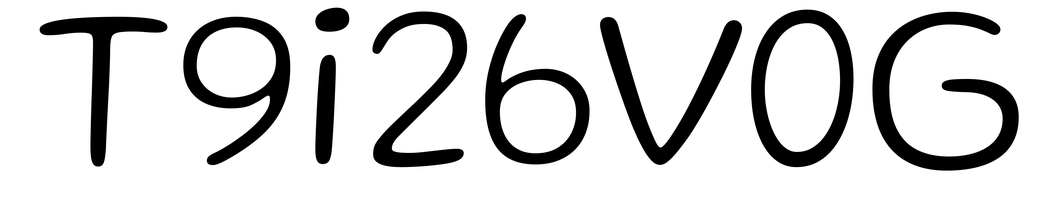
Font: Gluten_ExtraLight